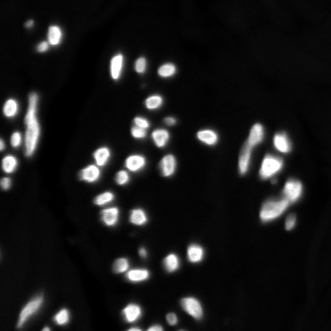
Tissue sample: ovarian
Magnification: 10.0x
Cell type: Smooth muscle cells
Senescence state: normal